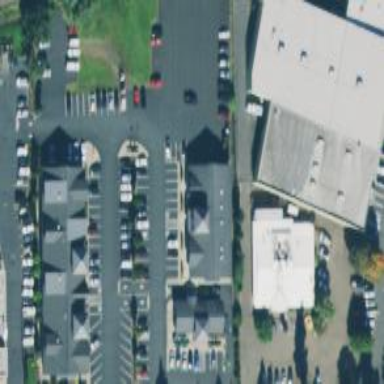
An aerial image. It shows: Clinic.